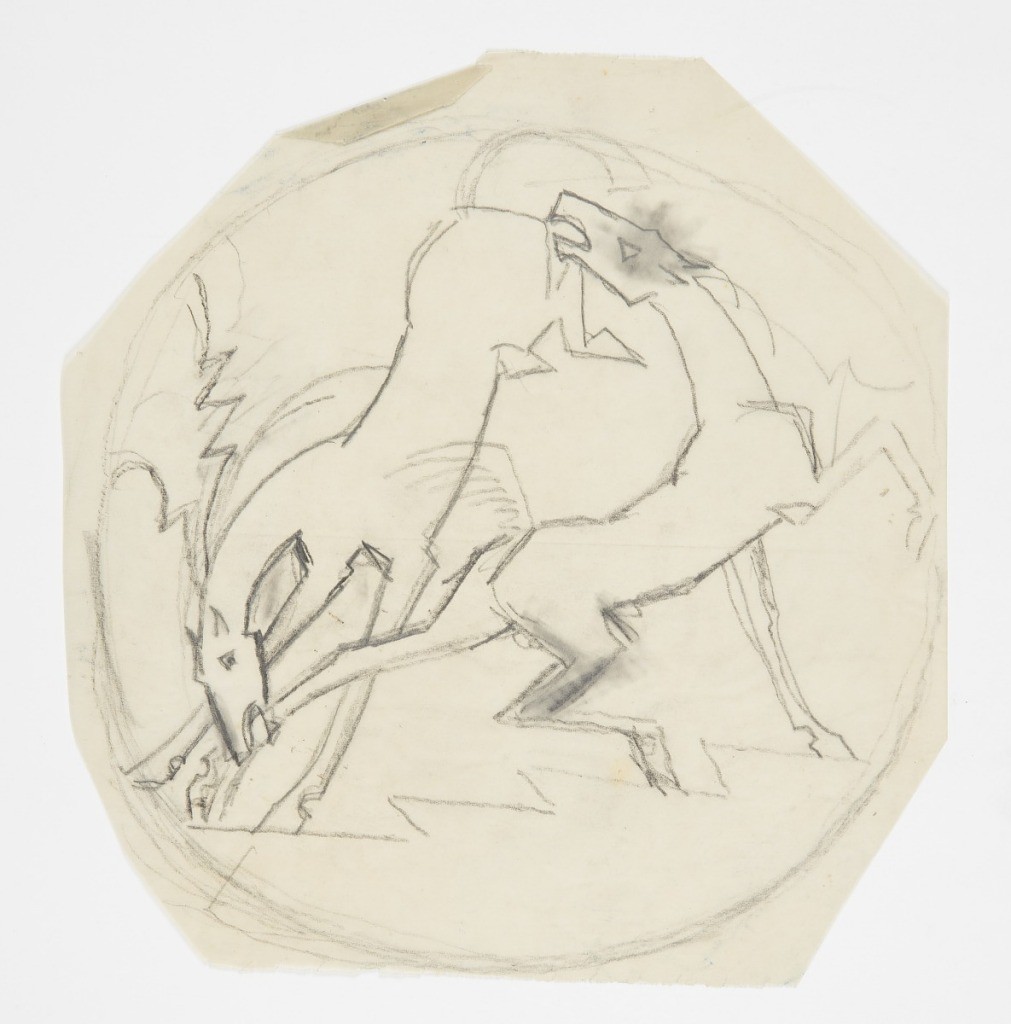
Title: Design for Trivet, Fighting Horses
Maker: William Hunt Diederich, American, b. Hungary, 1884–1953
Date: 1917
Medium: Graphite on paper
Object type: Drawing
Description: Design for a trivet. Within circular frame, two bucking horses biting each other at the ankle and rear.